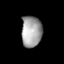
Tissue: lung
Cell type: Epithelial cells
Senescence score: 0.2396
Nuclear area (px): 628
Mean DAPI intensity: 160.239